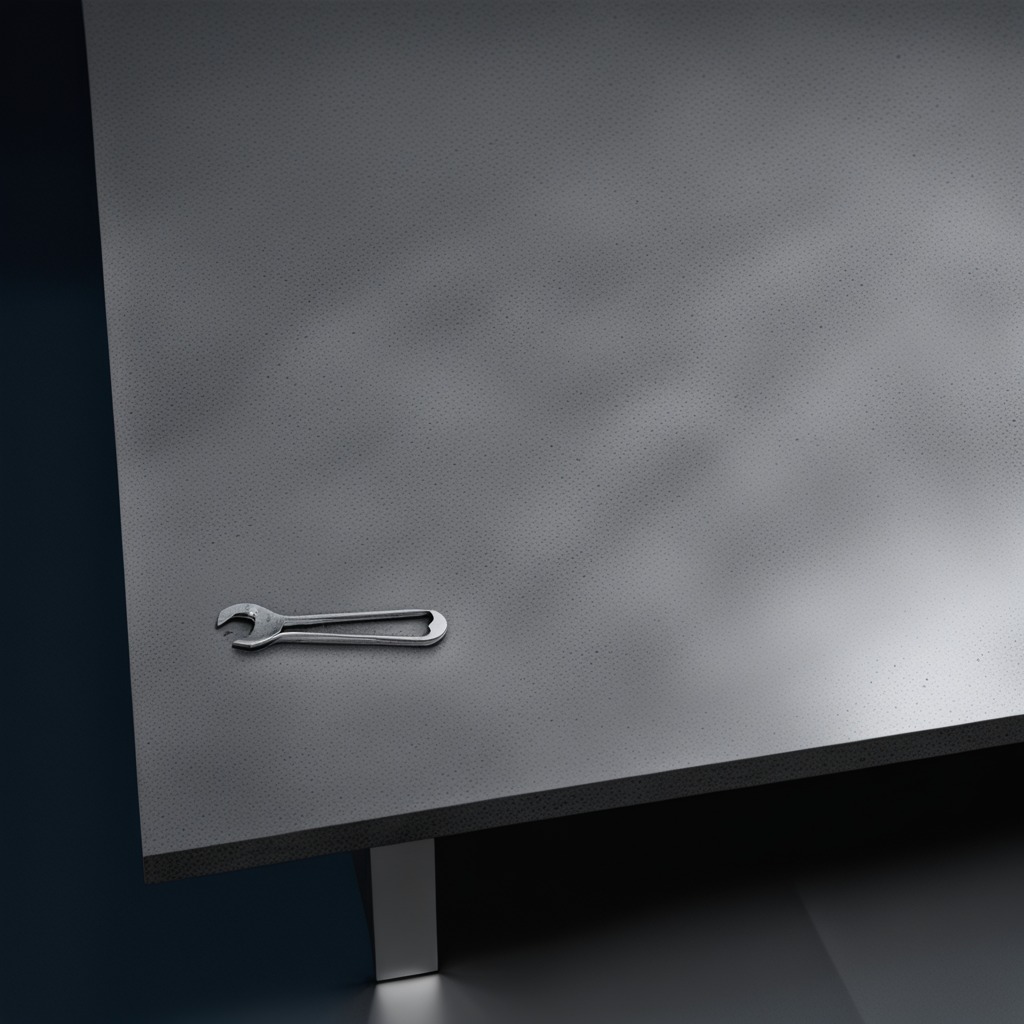
An wrench is lying on a clean granite table inside a workshop at night.